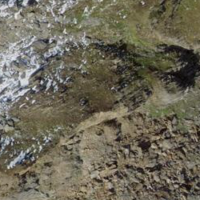
EUNIS habitat code: 48
Species observed at this site:
Achillea erba-rotta